Question: i need this type of page in my application is this possible to make this kind of selection list in windows phone. please help me and provide me the right direction to achieve this.

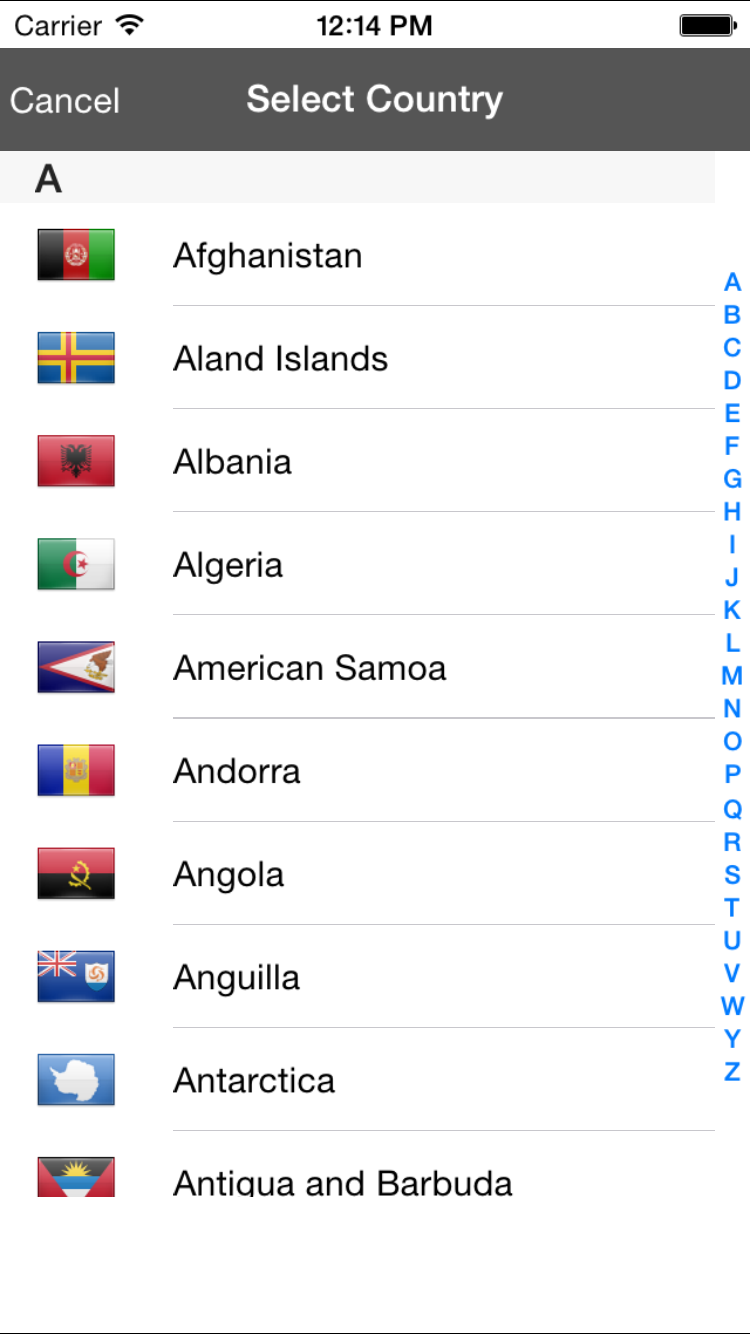
Answer: If you're using Silverlight, you need to use a 'LongListSelector', which already has support for sections (A-Z, or whatever you want).
You can follow Microsoft's tutorial here:
<URL>
However, for the newer Windows Runtime, the class is now 'ListView'. You can see how to use it here: <URL>
Please note that it will be visually different than iOS.